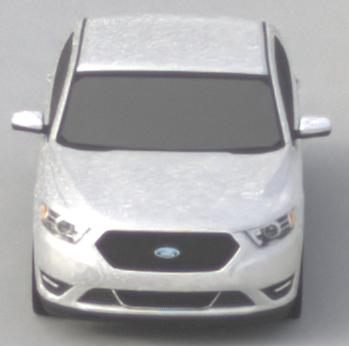
Make: Ford
Model: Taurus
Detailed model: SHO
Model produced from: 2012
Model produced until: 2019
Doors: 4
Color: white
Road condition: dry road
Daytime: morning or afternoon
Contrast: low contrast